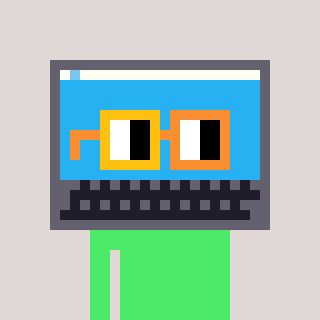
a pixel art character with square yellow and orange glasses, a laptop-shaped head and a teal-colored body on a warm background